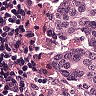
Metastatic tissue present: yes